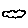
Label: cloud